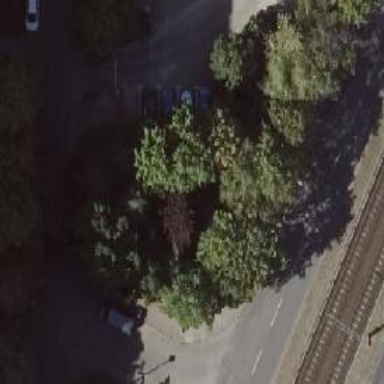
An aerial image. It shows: Needle-leaved deciduous tree.